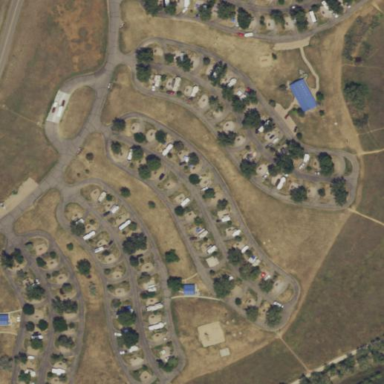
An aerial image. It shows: Caravan site with sanitary dump station available.